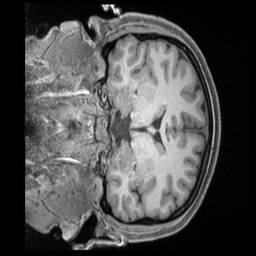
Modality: T1w
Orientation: coronal
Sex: female
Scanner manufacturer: siemens
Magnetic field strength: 3 T
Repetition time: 2.4 s
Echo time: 0.00222 s